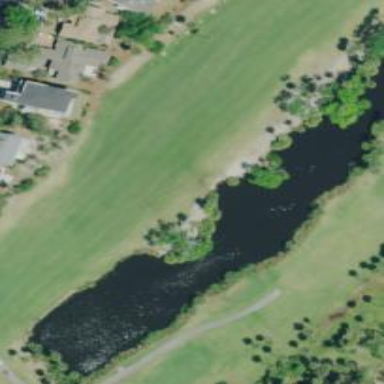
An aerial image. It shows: Grassy area designated as golf fairway.